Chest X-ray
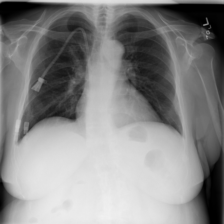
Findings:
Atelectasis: negative
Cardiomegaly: negative
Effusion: negative
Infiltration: negative
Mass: negative
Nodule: negative
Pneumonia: negative
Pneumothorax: negative
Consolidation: negative
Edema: negative
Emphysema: negative
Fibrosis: negative
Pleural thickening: negative
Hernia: negative